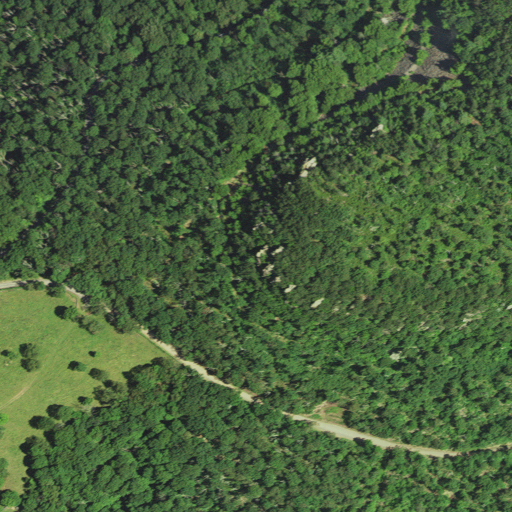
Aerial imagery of cliff(s) in West Virginia named Helmick Rock containing deciduous forest, open development, mixed forest, evergreen forest, shrub, and grassland